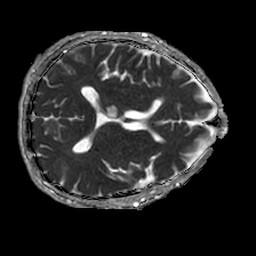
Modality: ADC
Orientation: axial
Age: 60
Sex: male
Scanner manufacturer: philips
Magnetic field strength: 1.5 T
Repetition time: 4.6 s
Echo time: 0.0745 s